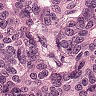
Metastatic tissue present: yes